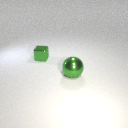
small green metal cube behind large green metal sphere